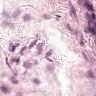
Metastatic tissue present: no